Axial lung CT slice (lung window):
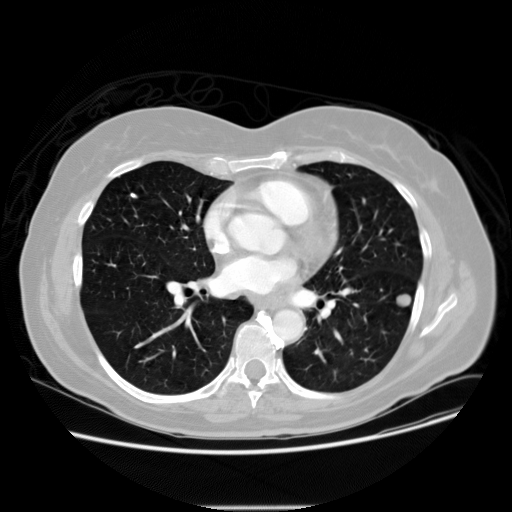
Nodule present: yes
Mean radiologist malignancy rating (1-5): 3.5